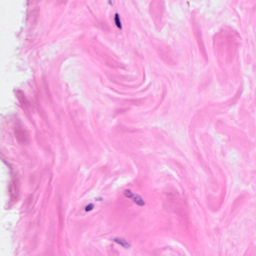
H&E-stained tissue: Breast